Field crop: maize
Growth stage: 1
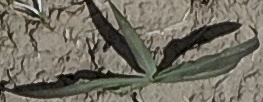
Species: sorghum